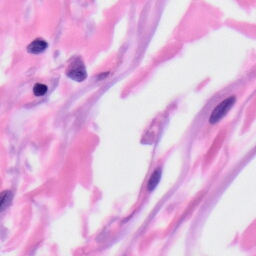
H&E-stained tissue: Skin